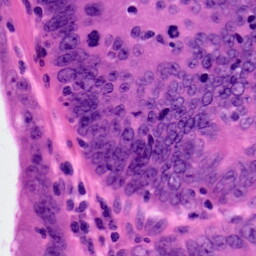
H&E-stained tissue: Colon